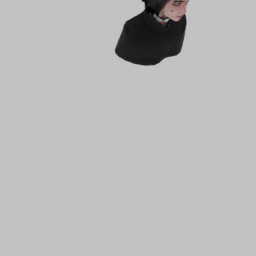
Label: people